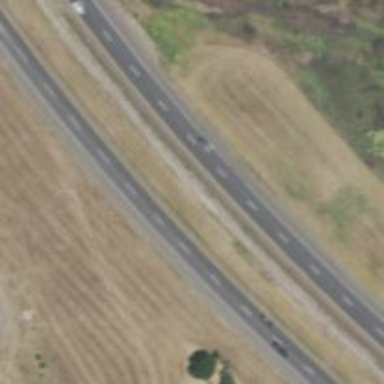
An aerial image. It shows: This image shows trunk highway that functions as expressway.